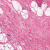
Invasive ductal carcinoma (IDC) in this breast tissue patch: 0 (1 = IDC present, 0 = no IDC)